Question:
I have a 'usercontrol' containing a panel , it contains two set of 'Textboxes' one for name and another for comments, I create the Textboxes dynamically then I hide the 'textbox' used for commenting.
Here I am not able to show it 'on click' event , I tried using a function called 'Textbox()' , but it adds the comment box just for the first row.
This is the code for creating textbox in 'usercontrol'
'''
public void Textbox()
{
TextBox[] tb1 = new TextBox[10];
for (int i = 0; i < 7; i++)
{
tb1[i] = new TextBox();
tb1[i].Multiline = true;
tb1[i].Height = 10;
tb1[i].Name = i.ToString();
tb1[i].Location = new Point(250 + i * 90, 82);
tb1[i].Size = new System.Drawing.Size(80, 40);
rowpanel.Controls.Add(tb1[i]);
}
}
'''
next,I do this
'''
private void comment_btn_Click(object sender, EventArgs e)
{
add.Textbox();
}
'''
When I click 'comment_btn' the comment textbox gets added to first row.
'add' is my 'usercontrol'
As seen in the figure, when Add is Clicked ,Multiline textbox is added only to first row, I want it to be added to every row that is displayed on the panel, I just cant figure out how I go about doing it,
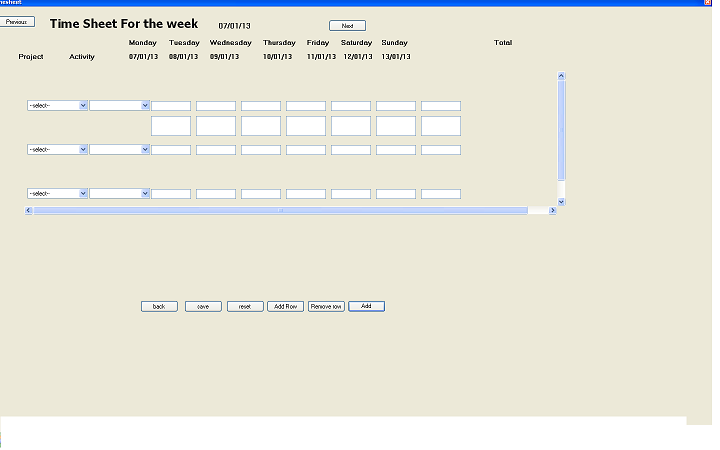
Answer: The code you've got there will generate the text boxes on the same row in multiple columns. The likelihood is that all 7 of your textboxes are generating correctly but you can only see the first one as the 2nd onwards are outside the bounds of your panel.Changing the location line to'''
tb1[i].Location = new Point(250, 82 + i * 50);
'''
- Addition of screenshot indicates the above is not the problem.
If each of those rows of controls is an instance of your user control, then currently you're only calling the 'Textbox()' method on one of them which is why only one row is being added. You need to add a loop in your 'comment_btn_Click' method which calls the 'Textbox()' method on every control you've created.
e.g. Assuming your collection of user controls is on a panel called show_pnl and assuming your user controls are of type TimeRecordingControl:
'''
private void comment_btn_Click(object sender, EventArgs e)
{
foreach(Control control in show_pnl.Controls)
{
TimeRecordingControl timeRecordingControl = control as TimeRecordingControl;
if(timeRecordingControl != null)
{
timeRecordingControl.Textbox();
}
}
}
'''
Also, consider naming your methods in a way that indicates what they do, i.e. 'CreateTextboxesForComments' rather than just 'Textbox' :)